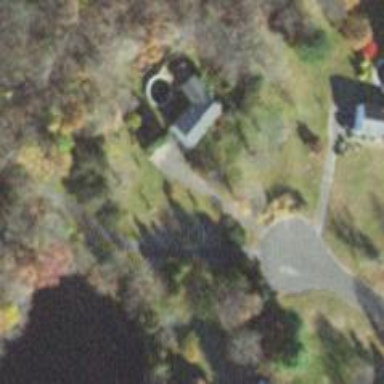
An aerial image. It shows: Driveway.